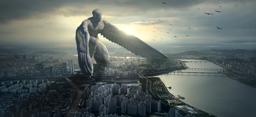
Label: fantasy landscape or architecture